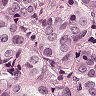
Metastatic tissue present: yes